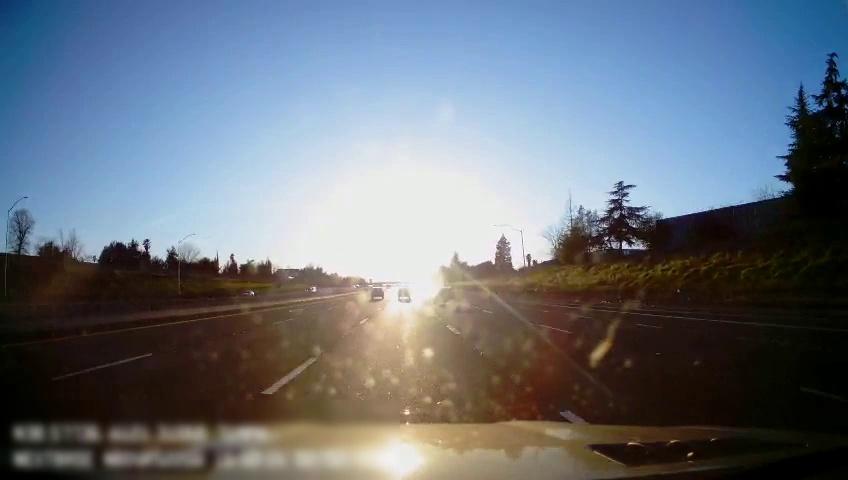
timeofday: Day
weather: Sunny
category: Drivable Space
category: Vehicles | Car
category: Vehicles | SUV
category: Vehicles | Car
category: Vehicles | SUV
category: Lanes | Alternate Lane
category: Lanes | Alternate Lane
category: Lanes | Current Lane
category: Lanes | Current Lane
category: Lanes | Alternate Lane
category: Lanes | Alternate Lane
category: Lanes | Alternate Lane